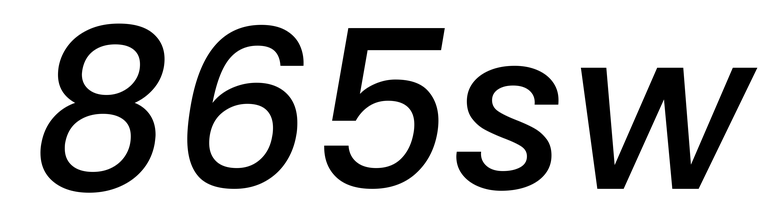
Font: Poppins-MediumItalic